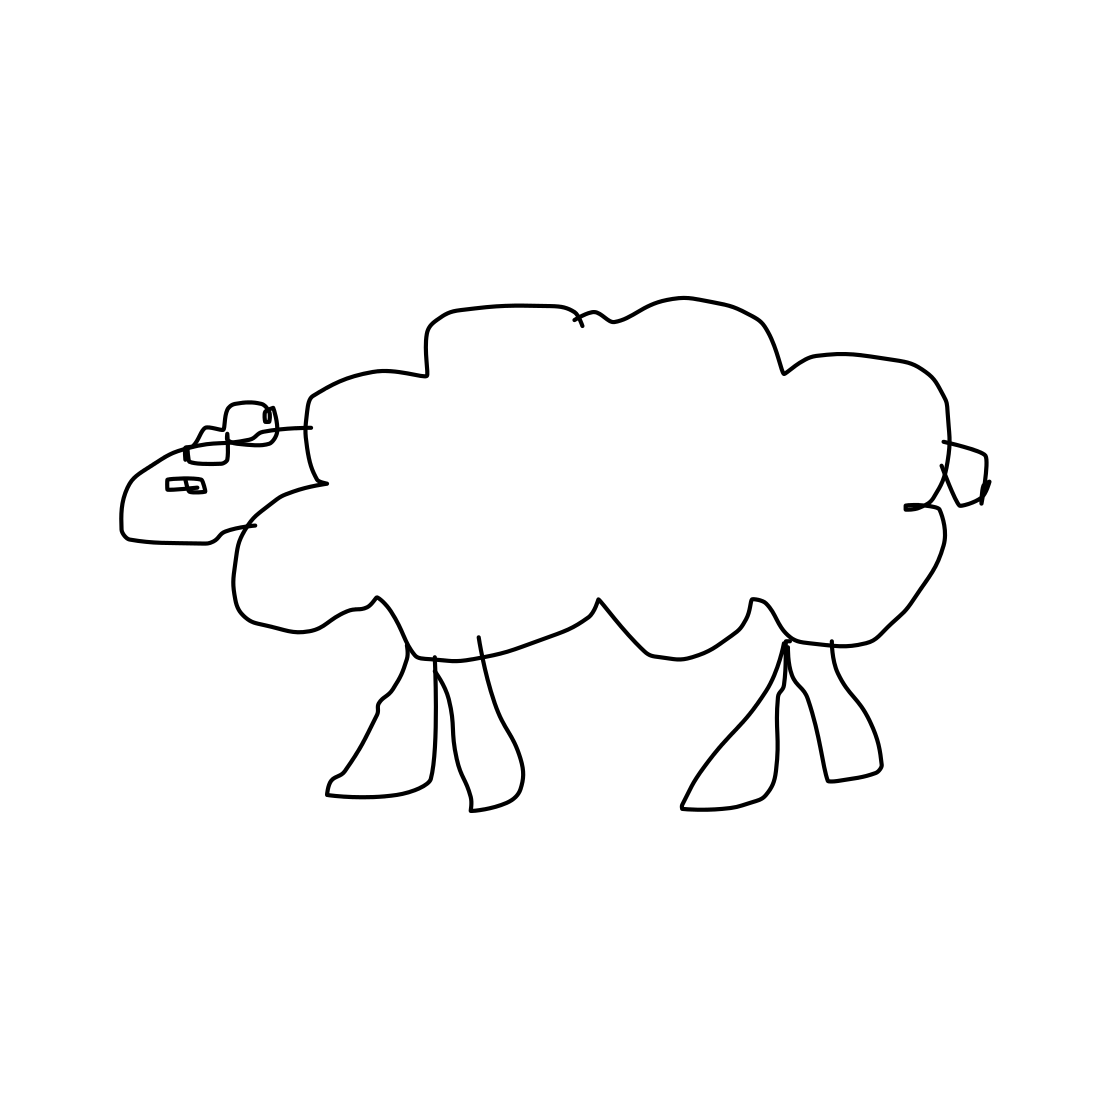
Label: sheep